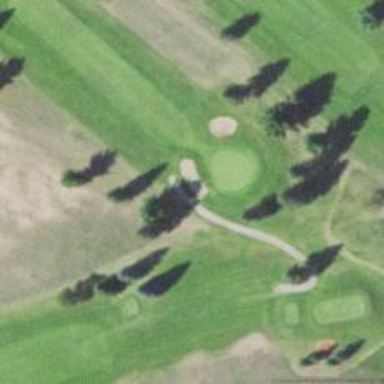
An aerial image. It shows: Service road designated as golf cart path.